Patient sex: F
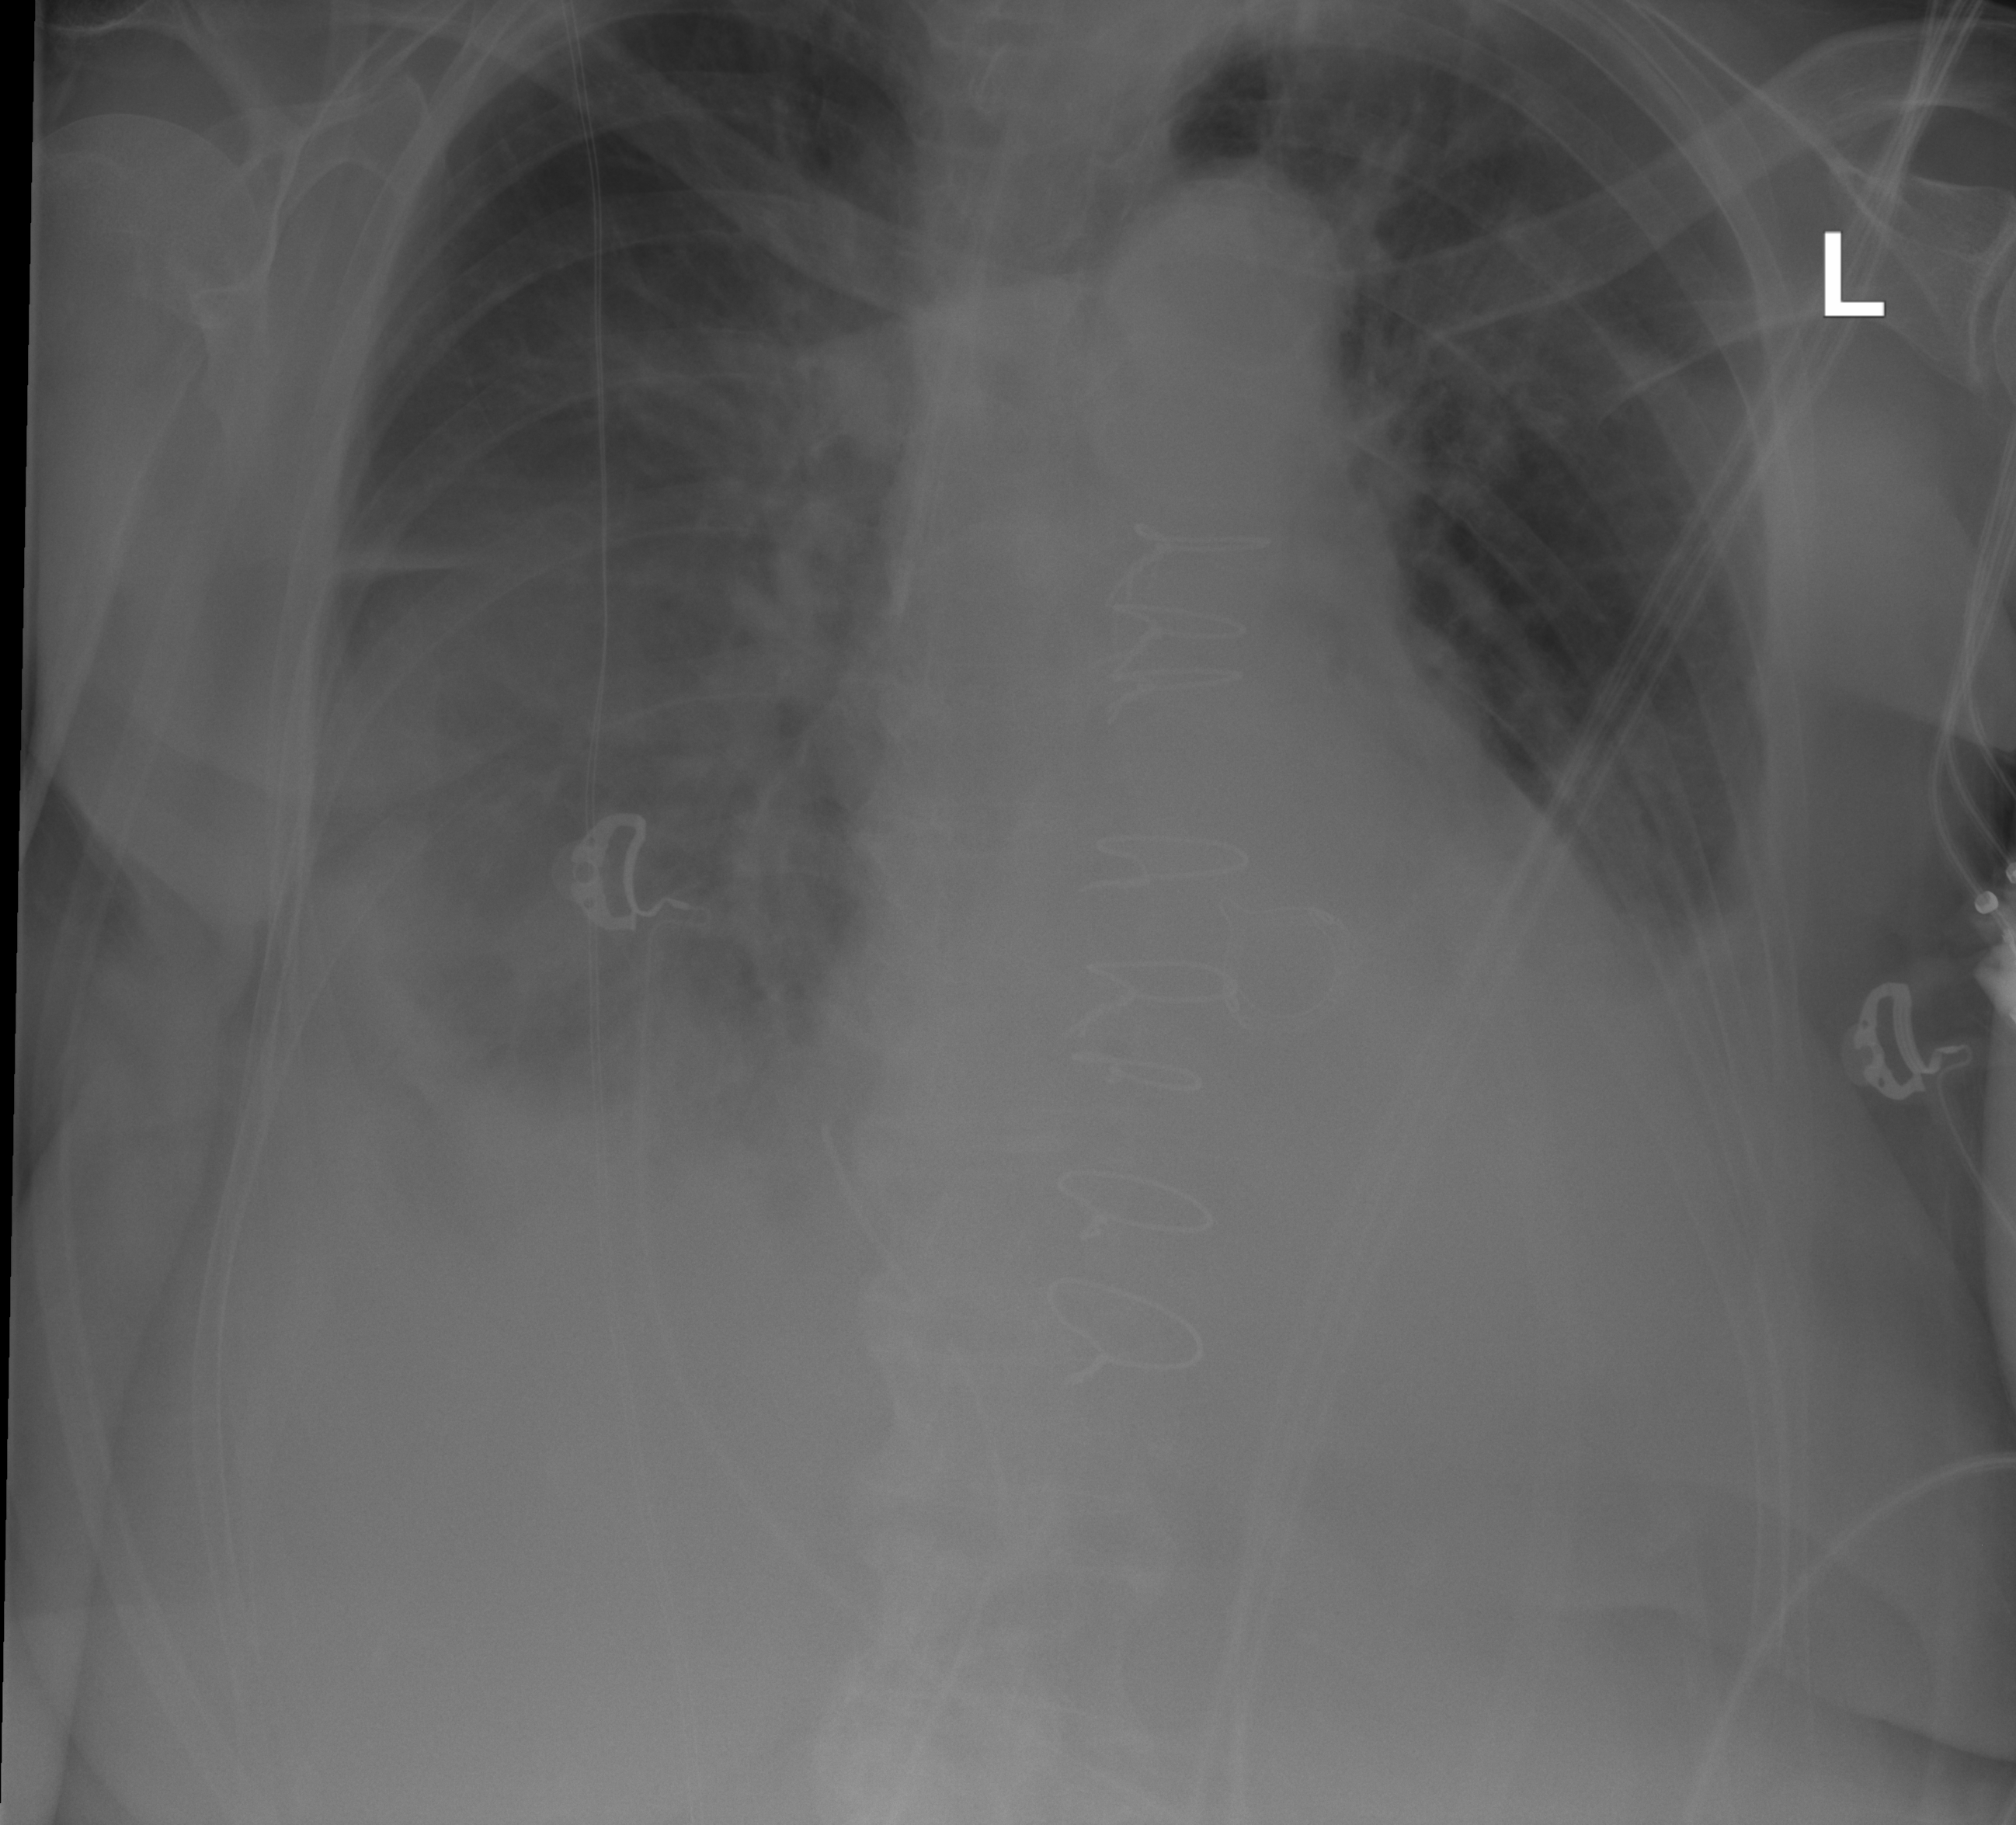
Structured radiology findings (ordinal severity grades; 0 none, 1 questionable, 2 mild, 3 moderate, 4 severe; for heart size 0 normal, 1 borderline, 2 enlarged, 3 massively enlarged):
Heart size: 0
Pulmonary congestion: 0
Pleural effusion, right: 3
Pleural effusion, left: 2
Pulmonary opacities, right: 1
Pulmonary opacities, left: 0
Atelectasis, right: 2
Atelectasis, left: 2